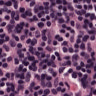
Metastatic tissue present: no